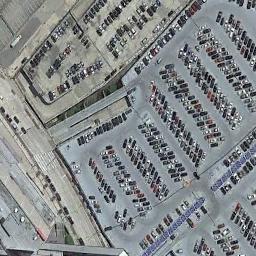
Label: parking_lot